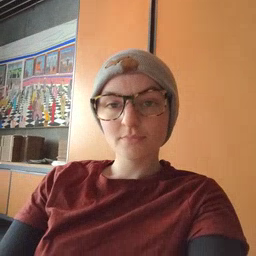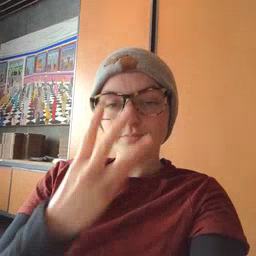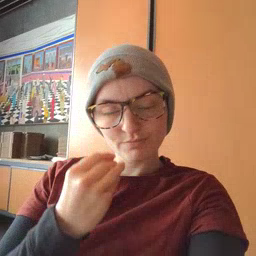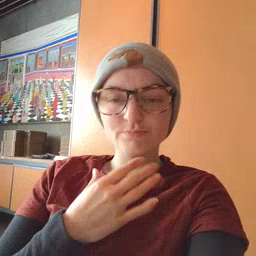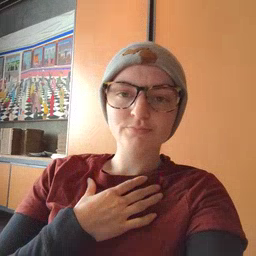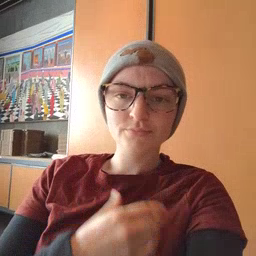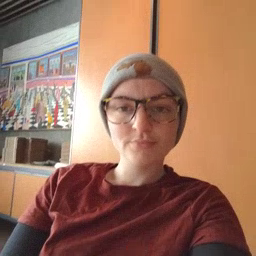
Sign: nap